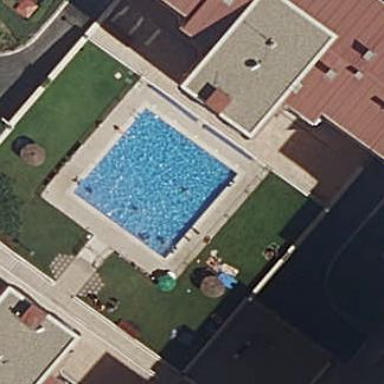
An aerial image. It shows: Swimming pool located in leisure land.